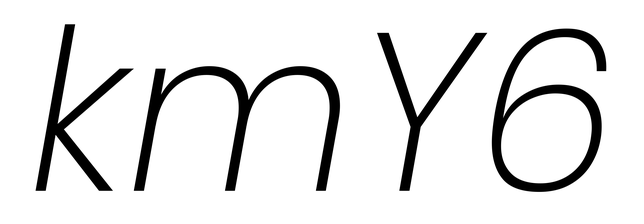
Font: Poppins-ExtraLightItalic